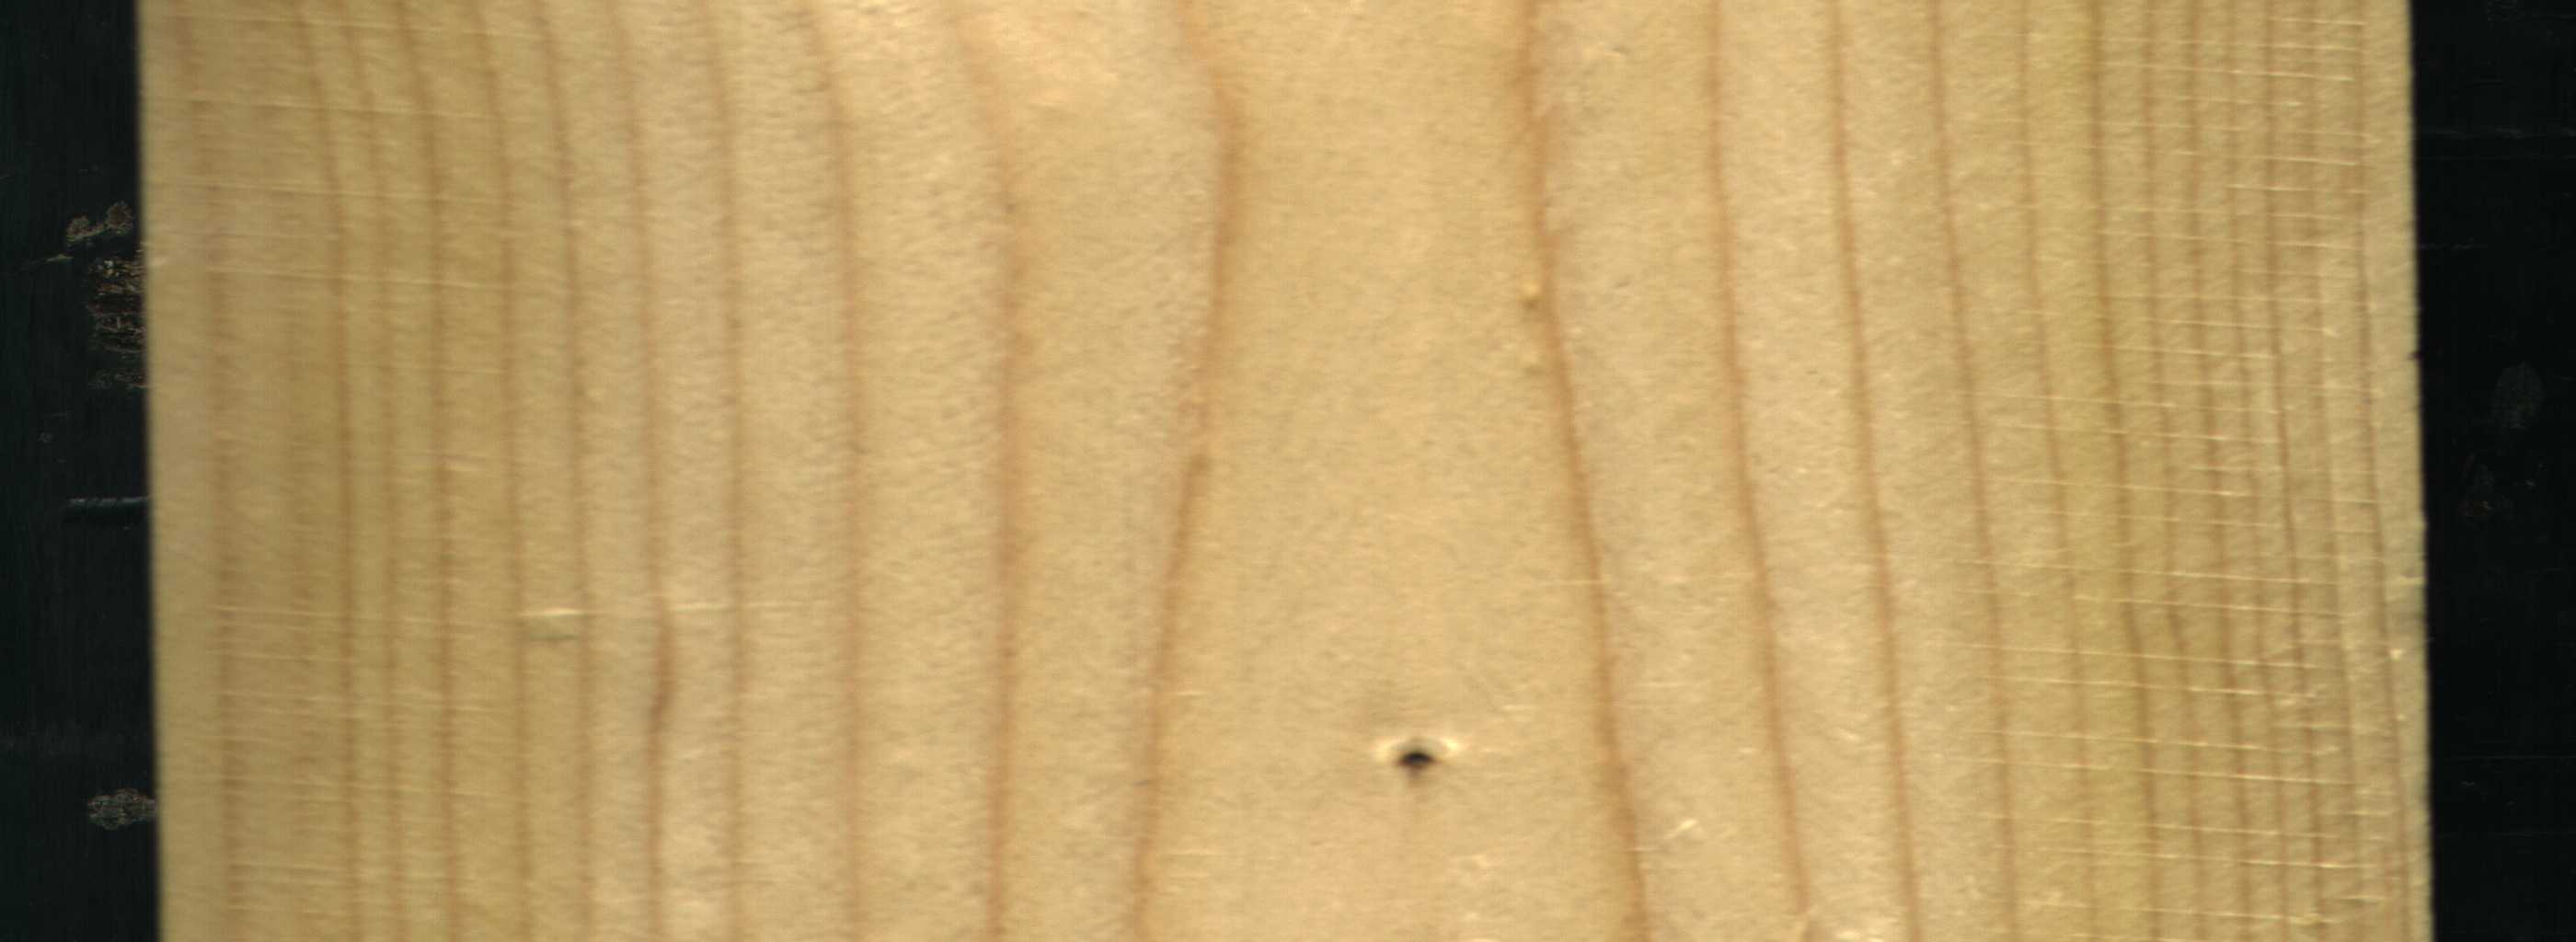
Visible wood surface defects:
Dead_Knot